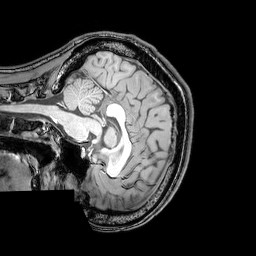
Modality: T1w
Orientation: sagittal
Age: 24
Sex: female
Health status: healthy
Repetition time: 0.081 s
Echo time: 0.037 s